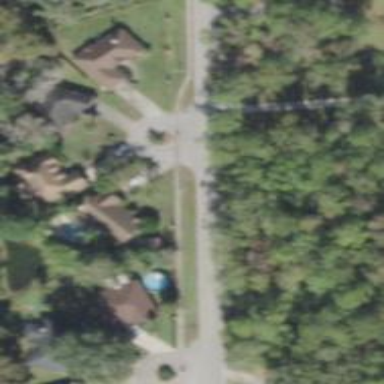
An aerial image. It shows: Turning loop on the road.